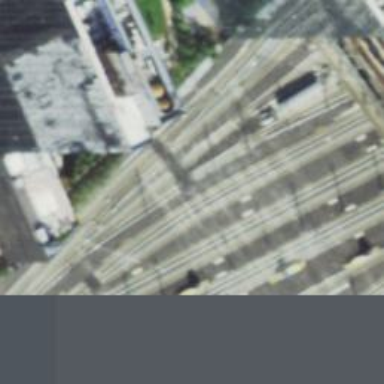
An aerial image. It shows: Electrified rail yard in service.